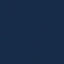
Land use / land cover: SeaLake